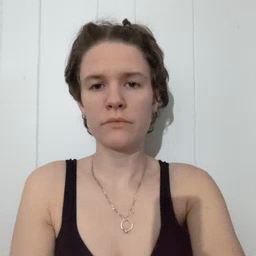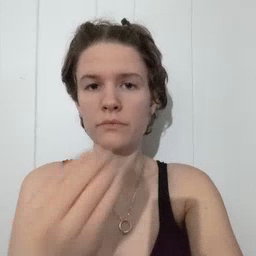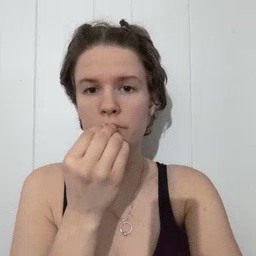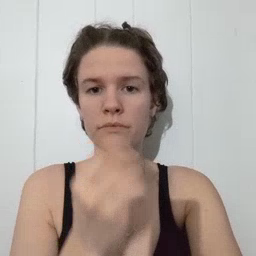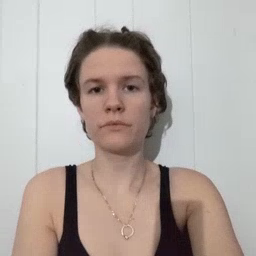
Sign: food